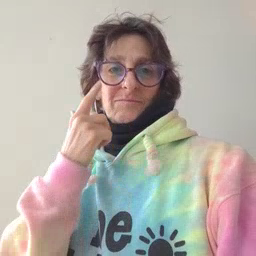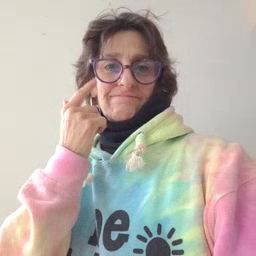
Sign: cry